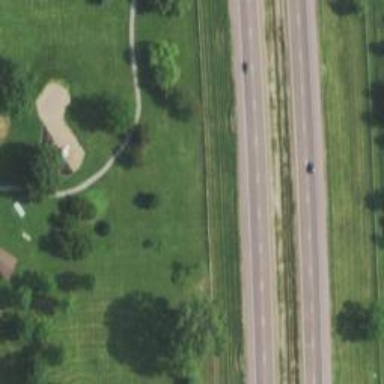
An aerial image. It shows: Disc golf hole.